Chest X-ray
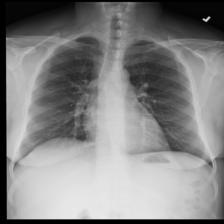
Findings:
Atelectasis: negative
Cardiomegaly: negative
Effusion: negative
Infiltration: positive
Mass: negative
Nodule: negative
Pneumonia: negative
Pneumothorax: negative
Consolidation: negative
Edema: negative
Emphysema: negative
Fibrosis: negative
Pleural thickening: negative
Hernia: negative